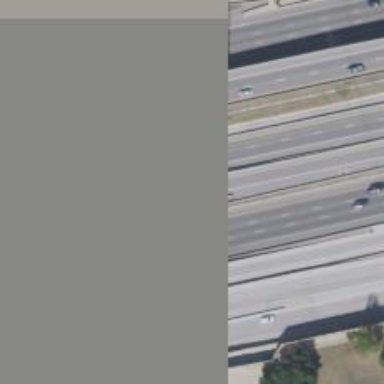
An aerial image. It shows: Toll gantry on the road.